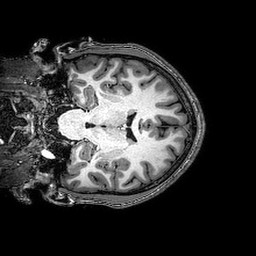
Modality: T1w
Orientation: coronal
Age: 24
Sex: male
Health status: healthy
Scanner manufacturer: philips
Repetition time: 0.008225 s
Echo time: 0.0038 s